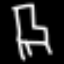
Label: chair